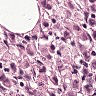
Metastatic tissue present: yes